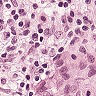
Metastatic tissue present: yes